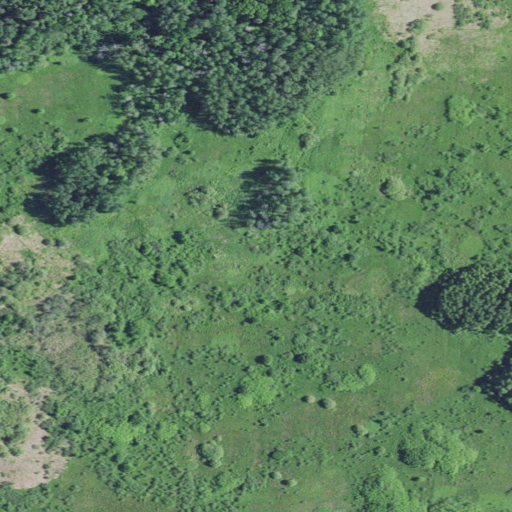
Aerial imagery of island in Wisconsin named Clough Island containing herbaceous wetlands, woody wetlands, deciduous forest, and mixed forest